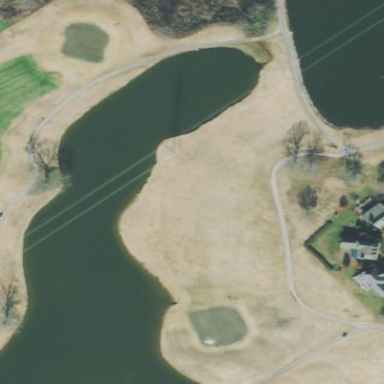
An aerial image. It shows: Picturesque scene of golf course with lateral water hazard.